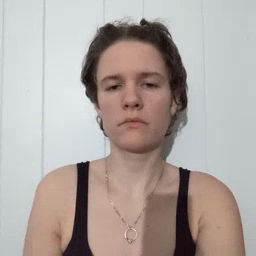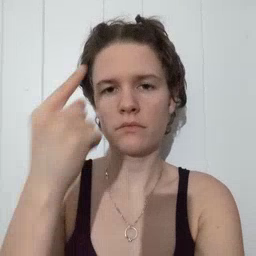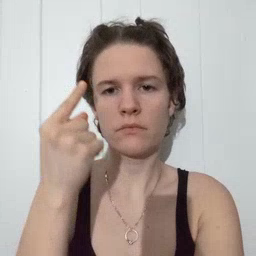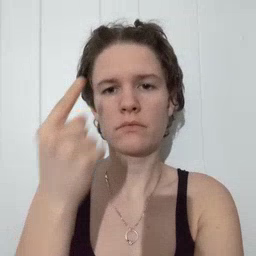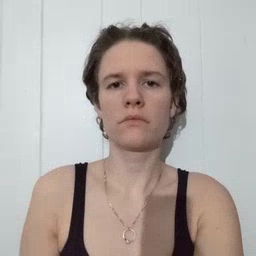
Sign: think